The plot is a time-scale (wavelet) decomposition of a bearing vibration signal. Diagnose the bearing from this image, choosing from: normal, inner_race, outer_race, ball.
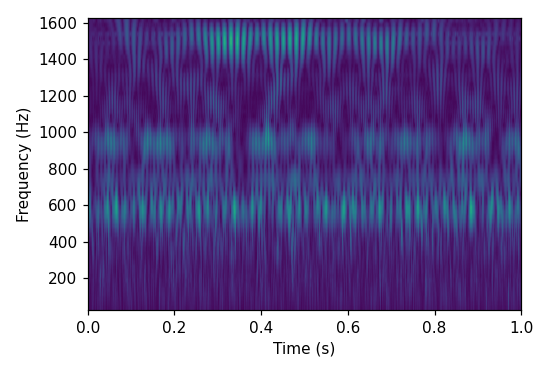
Answer: normal